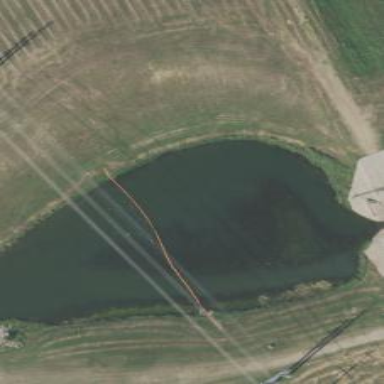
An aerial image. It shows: Pond surrounded by natural water.